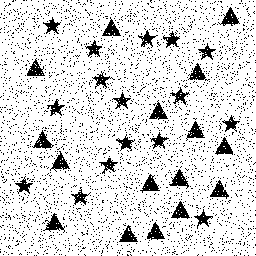
Squares: 0
Triangles: 16
Stars: 16
Total shapes: 32